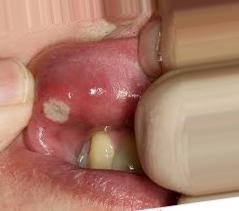
Condition: Mouth Ulcer